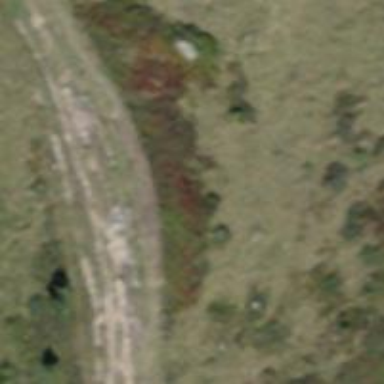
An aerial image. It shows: Gravel track with grade 4 quality.